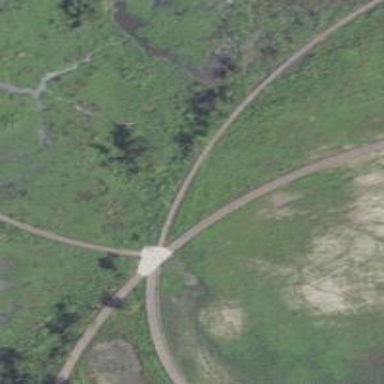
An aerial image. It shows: Footway on bridge.